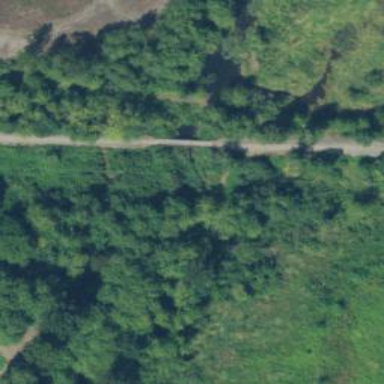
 now in ruins. The historic site showcases the remnants of railroad."